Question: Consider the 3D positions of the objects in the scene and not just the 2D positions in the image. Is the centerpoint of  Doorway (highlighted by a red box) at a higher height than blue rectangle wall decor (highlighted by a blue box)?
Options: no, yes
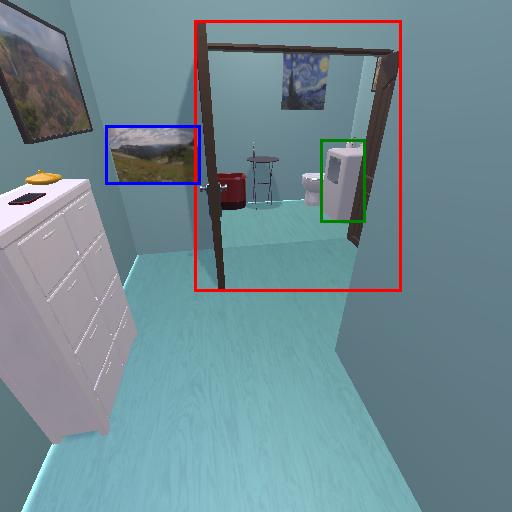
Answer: no